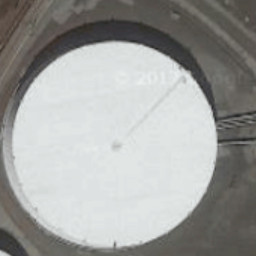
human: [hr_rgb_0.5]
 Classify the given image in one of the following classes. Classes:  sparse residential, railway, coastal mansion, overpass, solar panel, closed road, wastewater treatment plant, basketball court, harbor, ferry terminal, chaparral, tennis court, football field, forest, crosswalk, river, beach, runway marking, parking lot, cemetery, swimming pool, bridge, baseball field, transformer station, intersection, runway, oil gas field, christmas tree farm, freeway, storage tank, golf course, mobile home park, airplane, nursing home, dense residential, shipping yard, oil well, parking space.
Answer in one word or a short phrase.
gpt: storage tank